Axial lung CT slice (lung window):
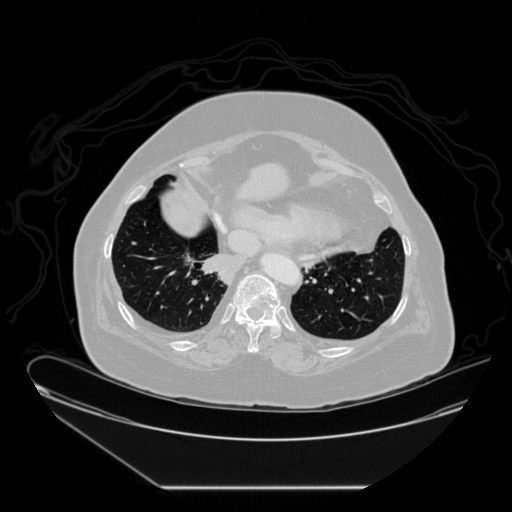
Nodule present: no